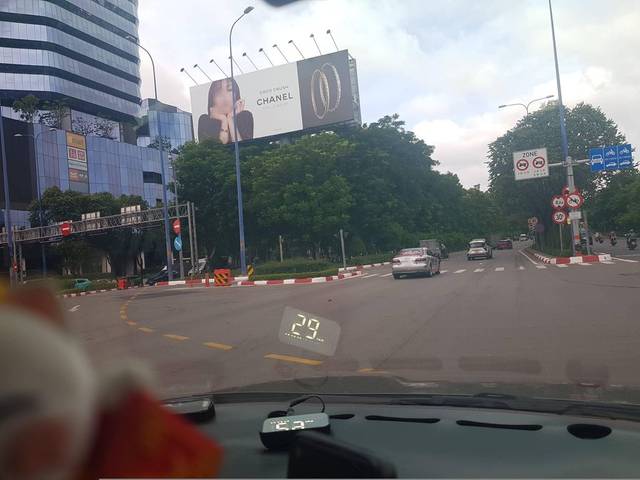
Region: Vietnam
Coordinates: 10.774, 106.723